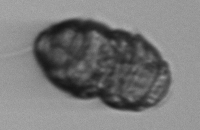
Label: Margalefidinium